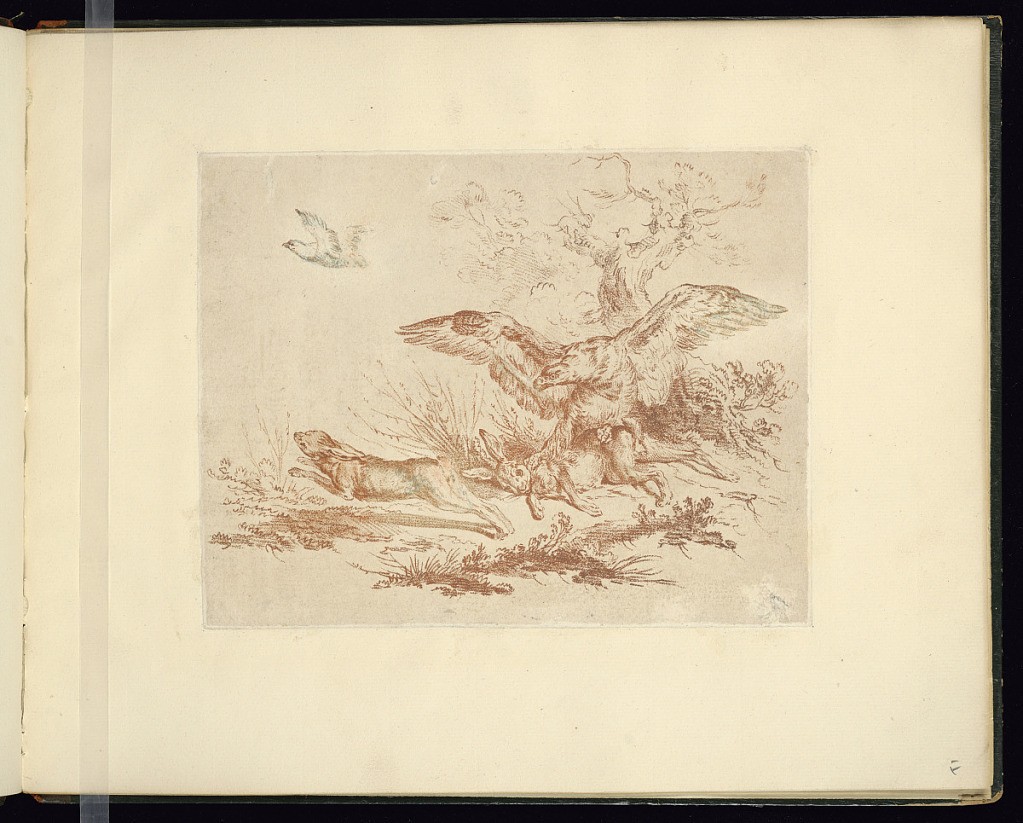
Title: Birds Hunting Hares in a Landscape
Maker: Charles Dagomer, French, active 1750 – d.1766
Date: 1775–76
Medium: Etching and engraving (crayon manner) in red ink on paper
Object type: Print
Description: Landscape with a bird of prey attacking a hare (or rabbit) pinned to the ground, while another hare runs away. A bird flies in the sky. Blue/ green crayon appears to have been added later.